Question: Count the number of objects in the diagram.
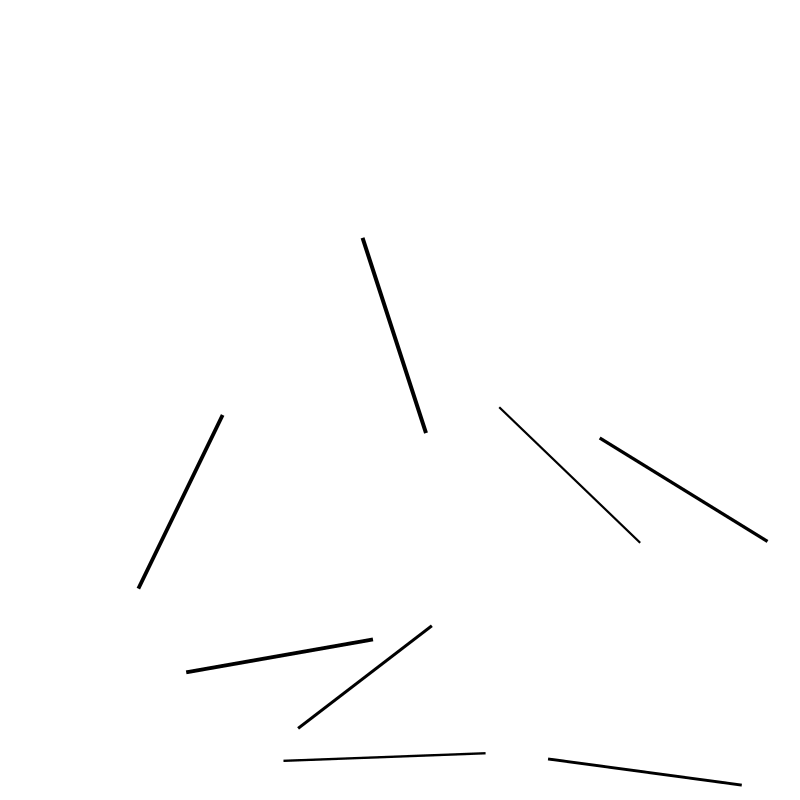
Answer: 8